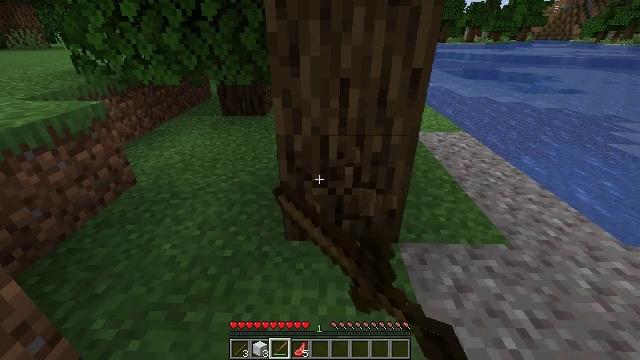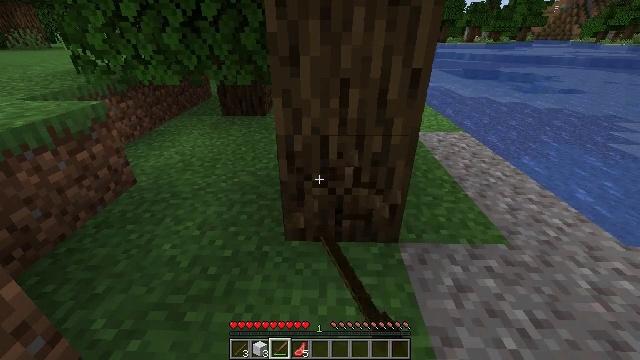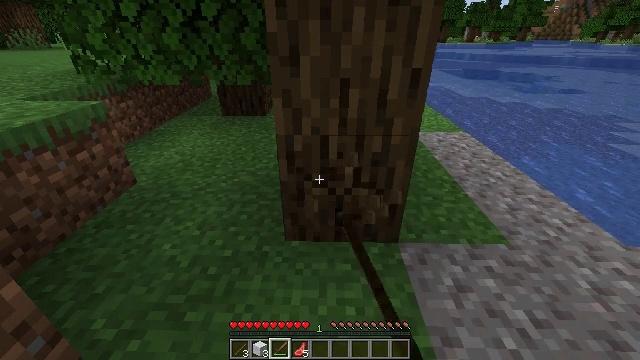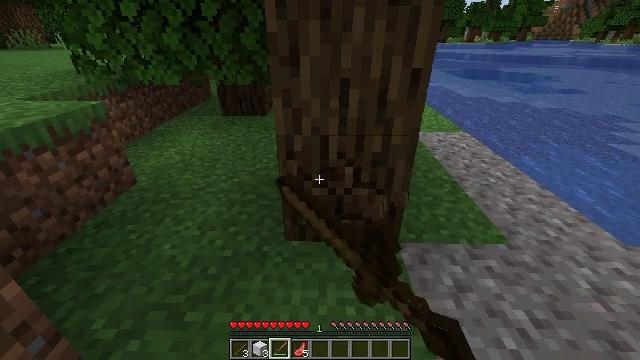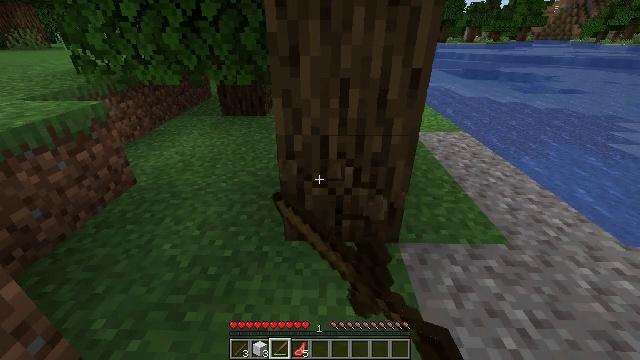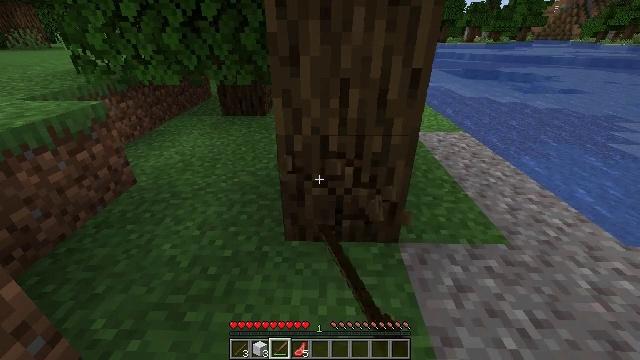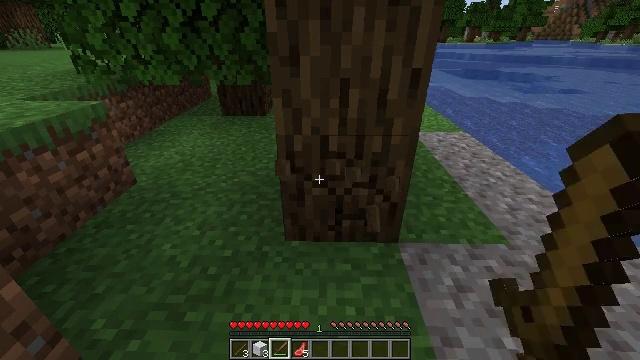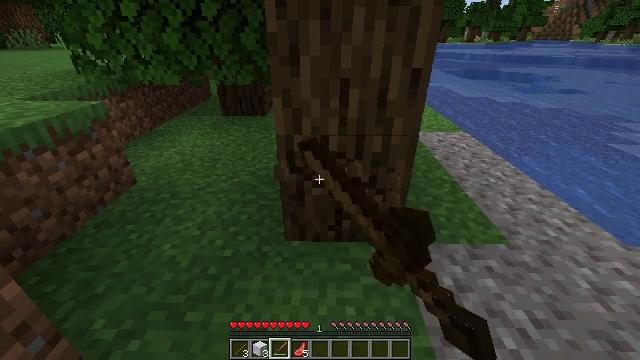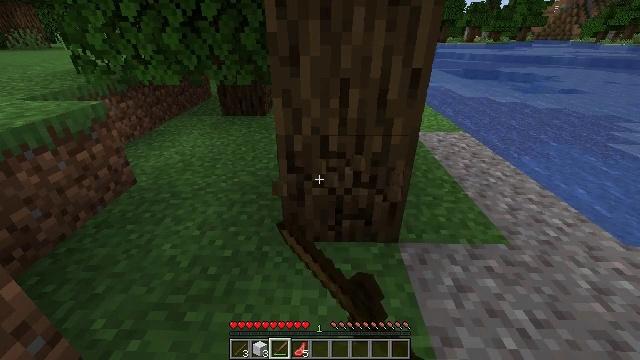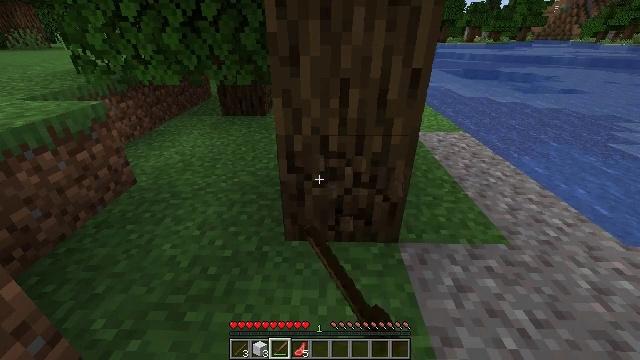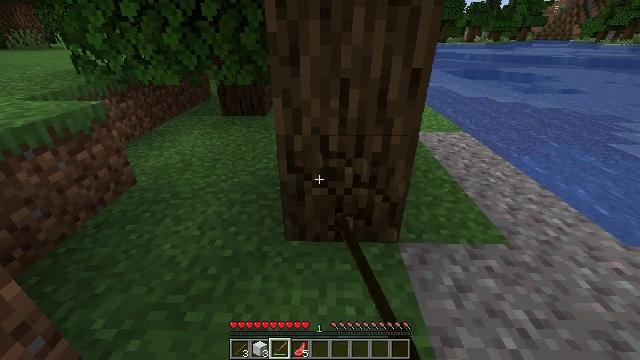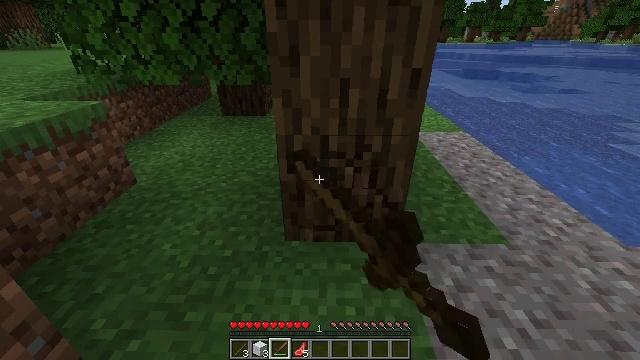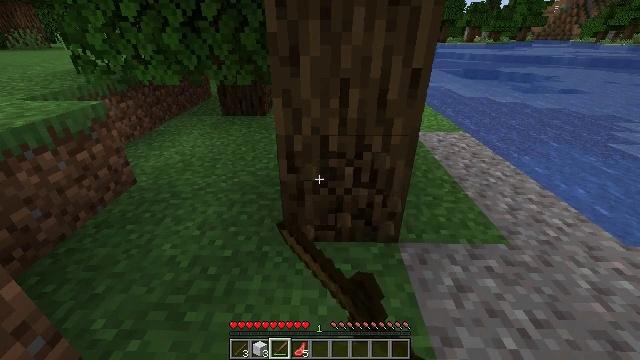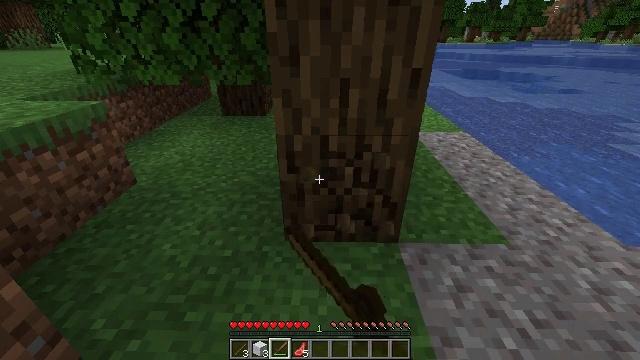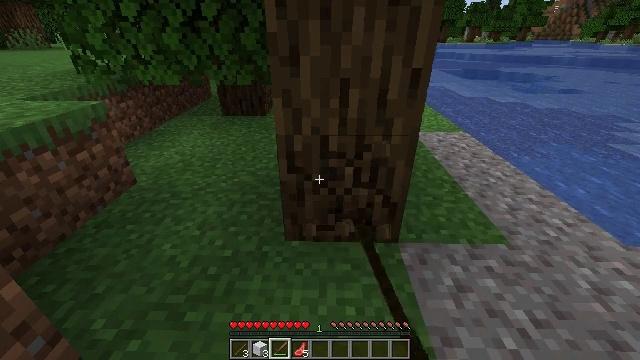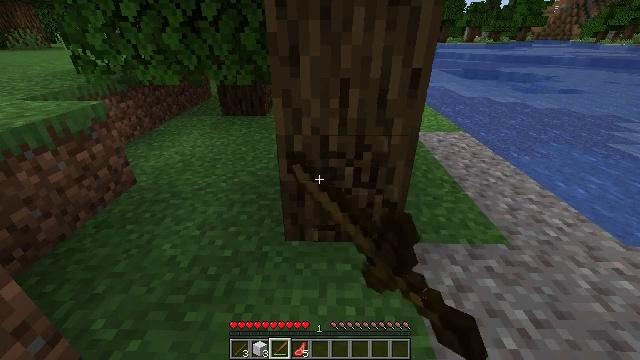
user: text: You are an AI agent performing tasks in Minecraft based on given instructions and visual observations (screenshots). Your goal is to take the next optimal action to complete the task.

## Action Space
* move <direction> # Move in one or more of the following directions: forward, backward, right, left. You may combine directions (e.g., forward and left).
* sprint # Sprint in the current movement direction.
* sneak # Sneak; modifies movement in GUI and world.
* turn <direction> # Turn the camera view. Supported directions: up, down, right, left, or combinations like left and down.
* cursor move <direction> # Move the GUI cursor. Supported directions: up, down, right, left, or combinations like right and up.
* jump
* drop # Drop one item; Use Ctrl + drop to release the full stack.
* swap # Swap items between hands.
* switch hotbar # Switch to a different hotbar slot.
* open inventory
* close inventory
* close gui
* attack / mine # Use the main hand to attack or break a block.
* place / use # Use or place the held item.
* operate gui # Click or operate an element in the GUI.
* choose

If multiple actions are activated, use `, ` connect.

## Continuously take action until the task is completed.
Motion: motion action
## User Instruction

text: Collect oak log for crafting.
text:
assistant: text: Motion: attack / mine
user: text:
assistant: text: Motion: attack / mine
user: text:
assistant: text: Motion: attack / mine
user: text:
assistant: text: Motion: attack / mine
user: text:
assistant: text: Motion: attack / mine
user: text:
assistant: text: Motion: attack / mine
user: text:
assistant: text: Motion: attack / mine
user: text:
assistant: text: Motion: attack / mine
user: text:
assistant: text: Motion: attack / mine
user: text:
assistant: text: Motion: attack / mine
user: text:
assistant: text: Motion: attack / mine
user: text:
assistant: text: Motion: attack / mine
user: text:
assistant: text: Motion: attack / mine
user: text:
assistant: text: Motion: attack / mine
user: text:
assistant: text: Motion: attack / mine
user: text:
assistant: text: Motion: attack / mine
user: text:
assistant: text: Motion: attack / mine
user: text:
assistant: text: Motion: attack / mine
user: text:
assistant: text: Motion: attack / mine
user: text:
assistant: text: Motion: attack / mine
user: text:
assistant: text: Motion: attack / mine
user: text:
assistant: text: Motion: attack / mine
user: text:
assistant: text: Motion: attack / mine
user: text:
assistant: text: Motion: attack / mine
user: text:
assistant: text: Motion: attack / mine
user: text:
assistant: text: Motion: attack / mine
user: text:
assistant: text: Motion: attack / mine
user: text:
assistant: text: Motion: attack / mine
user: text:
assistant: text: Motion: attack / mine
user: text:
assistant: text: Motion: attack / mine